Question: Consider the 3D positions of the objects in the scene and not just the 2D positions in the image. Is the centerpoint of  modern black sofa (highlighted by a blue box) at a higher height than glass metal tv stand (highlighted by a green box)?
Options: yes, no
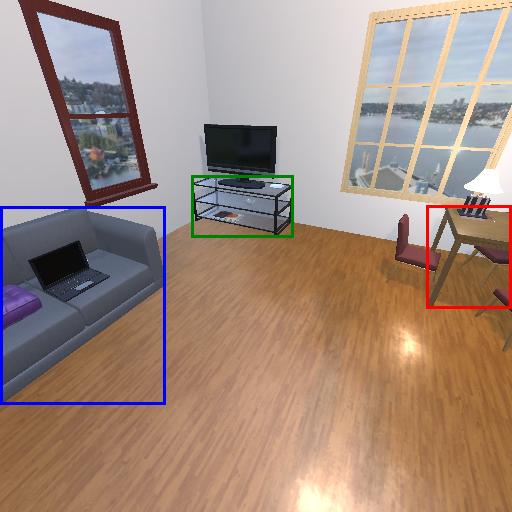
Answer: yes